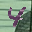
Label: 4